Question: I was coding for my project which I am working on currently and had the need to
1. Add courses and batch to courses
2. Delete courses on demand
using gridview for the same.
I am using OnRowCommand event, the deletion works fine,entry is being deleted from database too, but for some reason, this error is being thrown:
Note:- I am not using 'OnRowDeleting' in the aspx file.
which I, as a beginner do not understand. The error does not show up anymore when I generate the 'OnRowDeleting' event and leave the event blank in code behind behind(0 lines of code inside the event handler).
Looking to learn and understand why it is happening. Any help would be greatly appreciated.
'''
<asp:Content ID="Content1" ContentPlaceHolderID="ContentPlaceHolder1" Runat="Server">
<asp:Panel ID="Panel2" runat="server">
<table style="width:100%;">
<tr>
<td style="width:210px">
&nbsp;</td>
<td>
&nbsp;</td>
</tr>
<tr>
<td style="width:210px">&nbsp;</td>
<td>&nbsp;</td>
</tr>
<tr>
<td style="width:210px; height: 331px;"></td>
<td style="height: 331px">
<asp:GridView ID="gvCourses" runat="server"
AutoGenerateColumns="False"
CssClass="table-hover table"
GridLines="None" Width="800px"
ShowFooter="True"
OnRowCommand="gvCourses_RowCommand" >
<Columns>
<asp:BoundField DataField="course"
HeaderText="Courses in Valsura"
SortExpression="DateField" />
<asp:TemplateField>
<FooterTemplate>
<asp:TextBox ID="TextBox1" runat="server"></asp:TextBox>
<asp:DropDownList ID="DropDownList1" runat="server">
<asp:ListItem>Select</asp:ListItem>
<asp:ListItem>Students</asp:ListItem>
<asp:ListItem>Teachers</asp:ListItem>
</asp:DropDownList>
<asp:Button ID="Button1" runat="server"
OnClick="Button1_Click"
Text="Add Course"
CssClass="btn-danger" />
</FooterTemplate>
<ItemTemplate>
<asp:LinkButton ID="LinkButton2"
runat="server">View Batches</asp:LinkButton>
</ItemTemplate>
</asp:TemplateField>
<asp:TemplateField>
<ItemTemplate>
<asp:LinkButton ID="LinkButton3"
runat="server"
CommandName="delete"
CommandArgument='<%#Eval ("course") %>'>Delete</asp:LinkButton>
</ItemTemplate>
</asp:TemplateField>
</Columns>
</asp:GridView>
<asp:RequiredFieldValidator ID="rfvCourse"
ControlToValidate="DropDownList1"
InitialValue="Select"
ErrorMessage="Select*"
ForeColor="Red" >
</asp:RequiredFieldValidator>
</td>
</tr>
<tr>
<td style="width: 180px; height: 22px;"></td>
<td style="height: 22px"></td>
<td style="height: 22px"></td>
</tr>
<tr>
<td style="width: 180px">&nbsp;</td>
<td>&nbsp;</td>
<td>&nbsp;</td>
</tr>
</table>
</asp:Panel>
</asp:Content>
'''
'''
protected void gvCourses_RowCommand(object sender, GridViewCommandEventArgs e)
{
if (e.CommandName == "delete")
{
SqlConnection con =
new SqlConnection(ConfigurationManager.ConnectionStrings["DBCS"].ConnectionString);
DataTable dt = new DataTable();
string query =
"delete from tblCourses where course='"+e.CommandArgument.ToString()+"'";
SqlCommand cmd = new SqlCommand(query, con);
con.Open();
int n = cmd.ExecuteNonQuery();
con.Close();
gvCourses.DataSource = dt;
gvCourses.DataBind();
ViewState["query"] = "select course from tblCourses";
bindgrid();
}
protected void bindgrid()
{
SqlConnection con =
new SqlConnection(ConfigurationManager.ConnectionStrings["DBCS"].ConnectionString);
DataTable dt = new DataTable();
using (SqlDataAdapter sda = new SqlDataAdapter(ViewState["query"].ToString(), con))
{
sda.Fill(dt);
}
gvCourses.DataSource = dt;
gvCourses.DataBind();
}
'''
Page looks like this(batches haven't been coded yet).

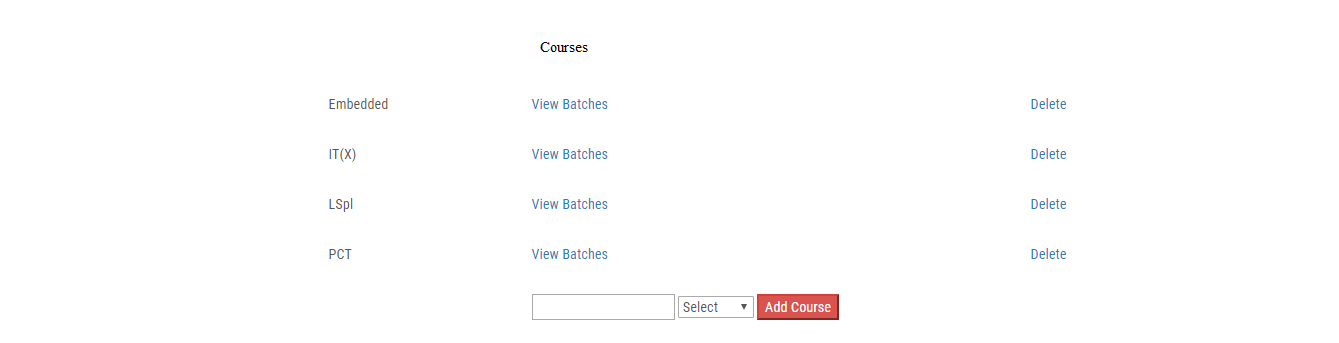
Answer: There seems to be some built-in gridview code that is created and fires when a command button is called 'Delete'. According to <URL> you can just change the name from 'Delete' to anything else. Otherwise, add the empty event handler.
Btw, 'DataSet's have CRUD functionality built-in and they be easier to work with, but some people don't like the overhead.